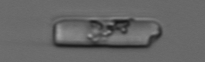
Label: Guinardia_delicatula